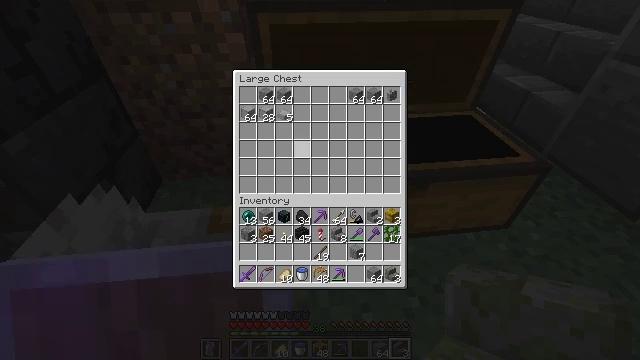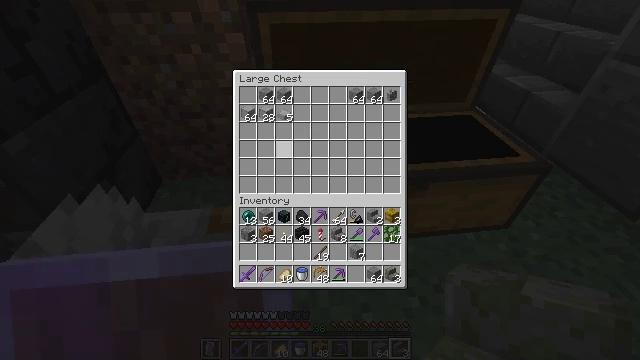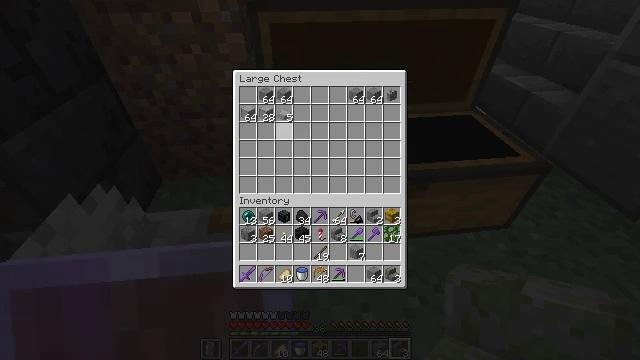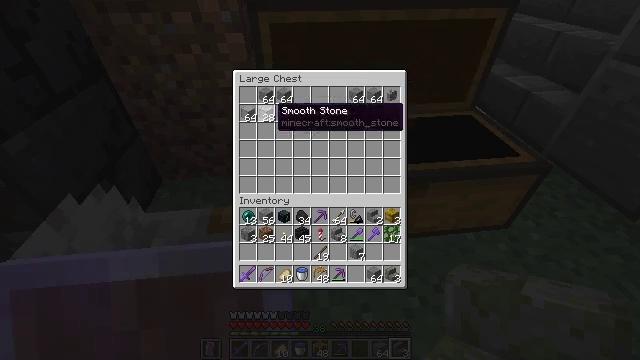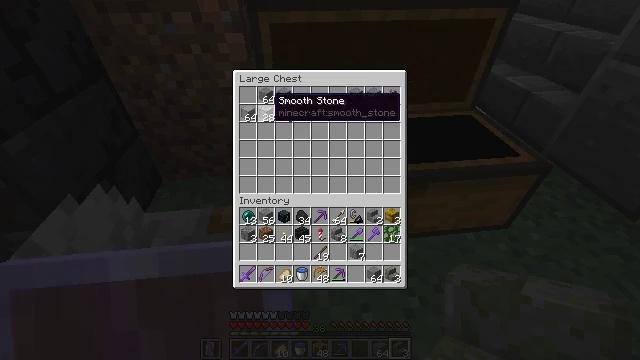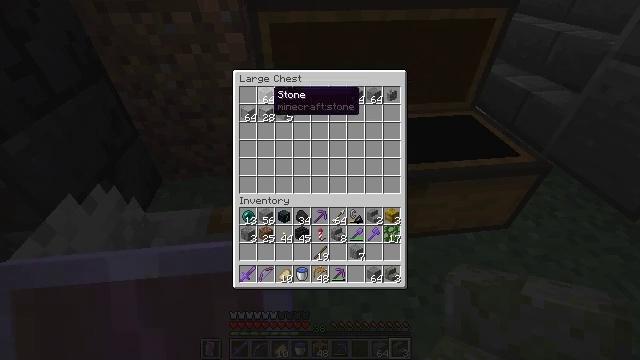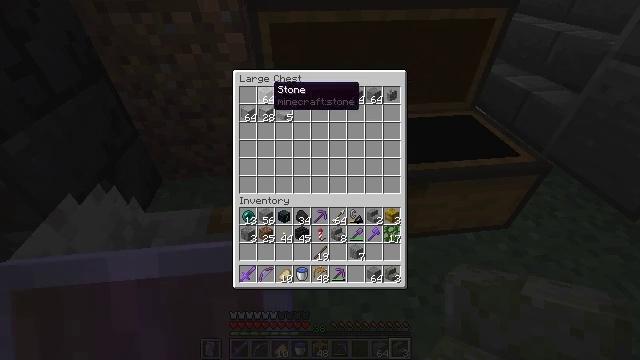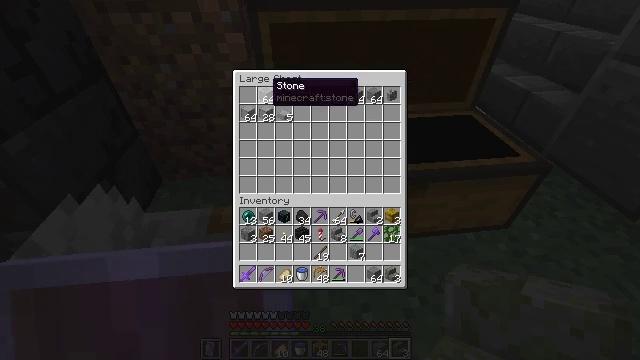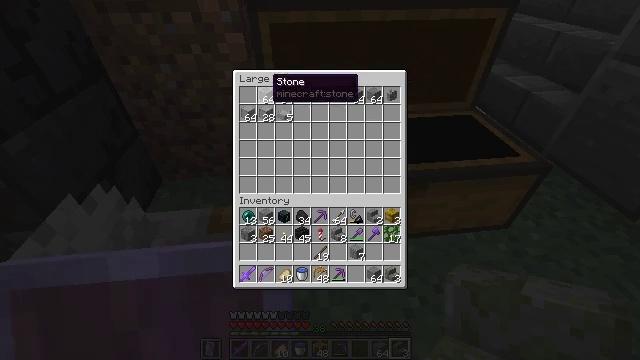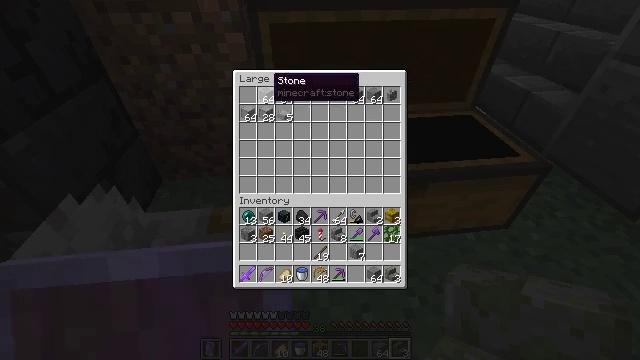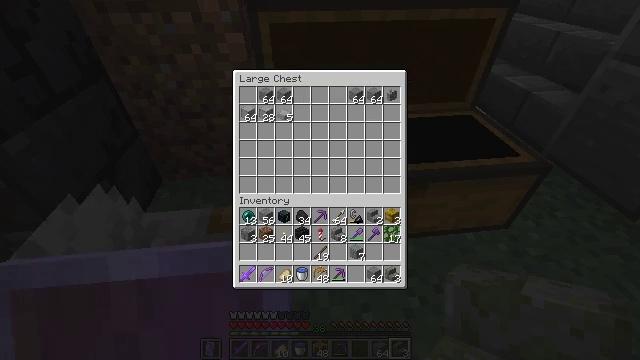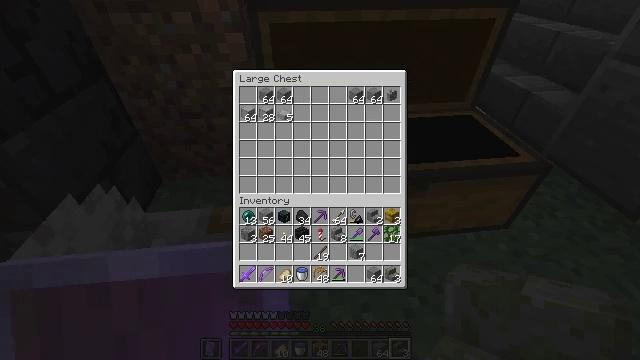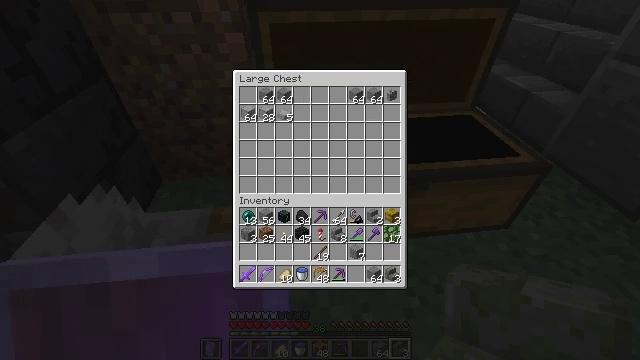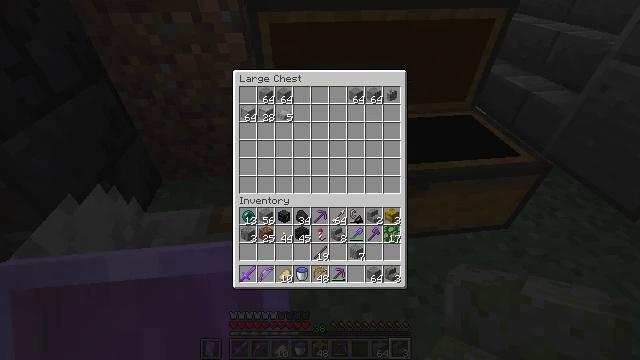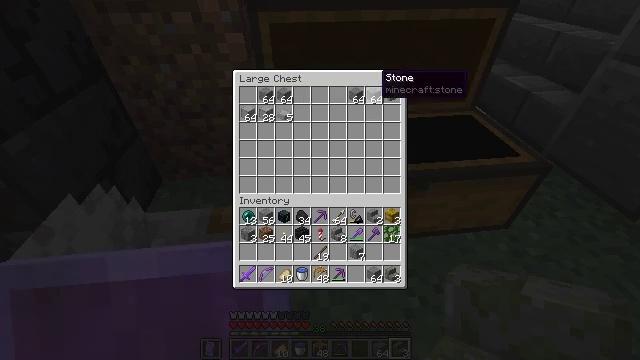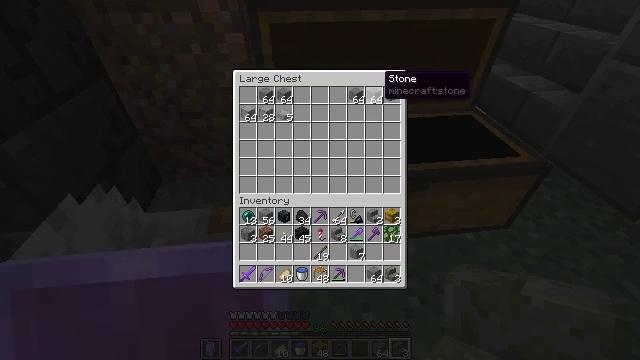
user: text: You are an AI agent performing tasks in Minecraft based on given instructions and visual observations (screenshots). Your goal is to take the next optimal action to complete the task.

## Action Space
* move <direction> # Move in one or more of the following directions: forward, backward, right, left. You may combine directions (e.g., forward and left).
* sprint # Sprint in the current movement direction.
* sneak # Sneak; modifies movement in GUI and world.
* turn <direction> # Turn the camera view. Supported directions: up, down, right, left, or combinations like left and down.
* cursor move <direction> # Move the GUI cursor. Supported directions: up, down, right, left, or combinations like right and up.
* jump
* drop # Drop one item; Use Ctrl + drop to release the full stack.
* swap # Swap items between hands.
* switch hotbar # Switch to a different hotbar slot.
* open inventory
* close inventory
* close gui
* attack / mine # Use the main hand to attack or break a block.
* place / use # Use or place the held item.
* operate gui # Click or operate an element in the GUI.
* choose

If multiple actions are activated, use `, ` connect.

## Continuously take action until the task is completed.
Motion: motion action
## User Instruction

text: Open the crafting table and craft polished andesite stairs.
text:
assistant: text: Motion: turn left and up
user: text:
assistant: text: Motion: no_op
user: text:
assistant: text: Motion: turn left and up
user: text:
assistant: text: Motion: turn up
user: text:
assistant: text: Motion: no_op
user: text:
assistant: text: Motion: no_op
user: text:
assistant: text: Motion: no_op
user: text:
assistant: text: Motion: no_op
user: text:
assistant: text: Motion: no_op
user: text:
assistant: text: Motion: turn right
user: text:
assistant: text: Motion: turn right
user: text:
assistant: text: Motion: turn right
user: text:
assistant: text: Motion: turn right
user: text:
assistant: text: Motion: turn right
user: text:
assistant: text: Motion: no_op
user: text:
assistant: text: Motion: no_op
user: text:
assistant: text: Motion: no_op
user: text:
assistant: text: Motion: no_op
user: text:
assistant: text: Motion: no_op
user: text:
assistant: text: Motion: no_op
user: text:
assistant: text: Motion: no_op
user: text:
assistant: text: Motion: no_op
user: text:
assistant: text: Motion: no_op
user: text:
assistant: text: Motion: turn left
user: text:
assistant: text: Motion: no_op
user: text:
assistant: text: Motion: turn left
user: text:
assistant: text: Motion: turn left
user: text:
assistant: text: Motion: turn left
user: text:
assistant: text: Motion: no_op
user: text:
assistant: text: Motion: turn left